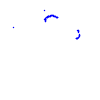
Particle: proton